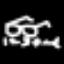
Label: hourglass